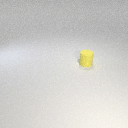
small yellow rubber cylinder